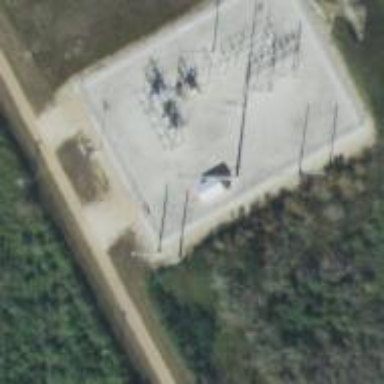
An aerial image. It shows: Power pole.